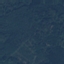
Land use / land cover: Forest